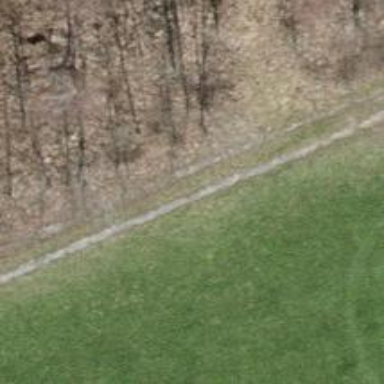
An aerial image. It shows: Track road with grade4 tracktype.